Question: I've got Aptana working nicely with Git, but there's only one thing that keeps me opening Git GUI: Staging only part of a file.
In Git GUI, I can select some lines and either stage those lines, or stage the hunk they're in. In Aptana, it only seems to allow me to stage to a file.
.
Does anybody know how to stage part of a file with Git in Aptana Studio 3?
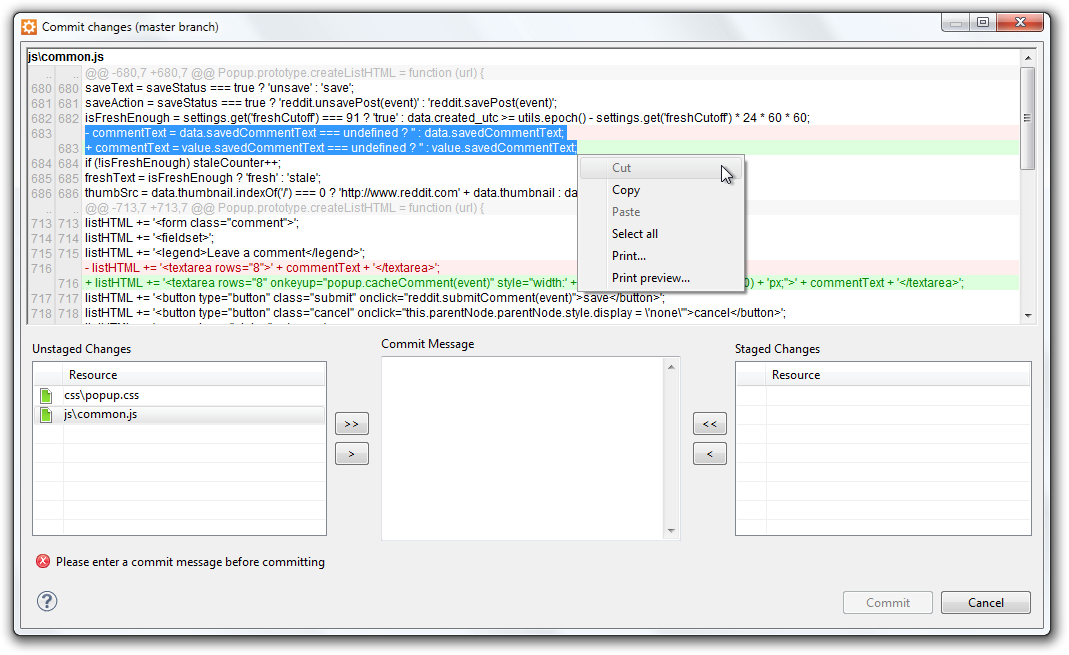
Answer: The feature is currently not implemented yet. Please file a ticket at <URL>.
Thanks.